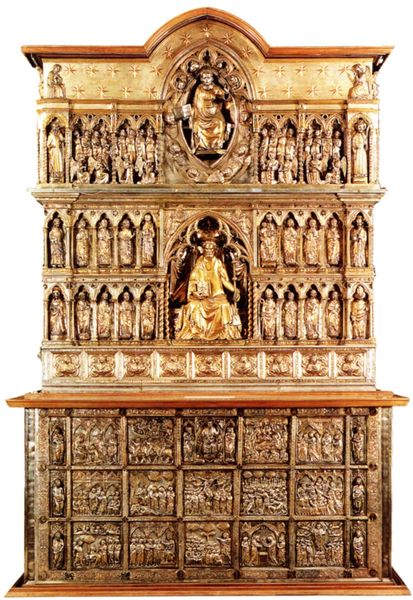
Titel: Jakobsaltar
Standort: Pistoia, Dom S. Zeno (EU - I - Toskana)
Schlagwörter: holz, tisch, kirche, figur, gold, gotik, ofen, oval, relief, bilder, bogen, zwei, figuren, bögen, kacheln, altar, verziert, quadrate, spitzbogen, jesus, heilige, quadrat, zepter, aufsatz, altaraufsatz, mensa, retabel, siten, apostel, golg, antependium, domini, nikolaus, reliquiar, reliquien, majestas, raltar, rbuch